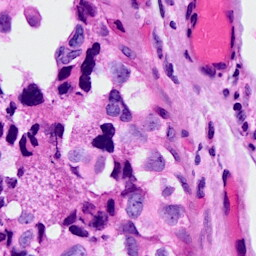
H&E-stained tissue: Breast